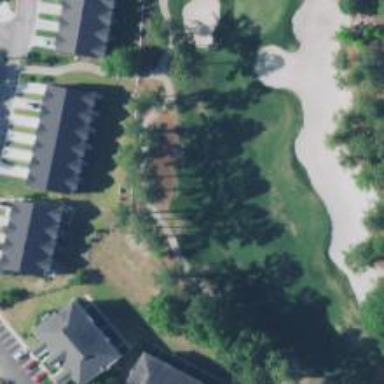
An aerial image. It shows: Golf hole.